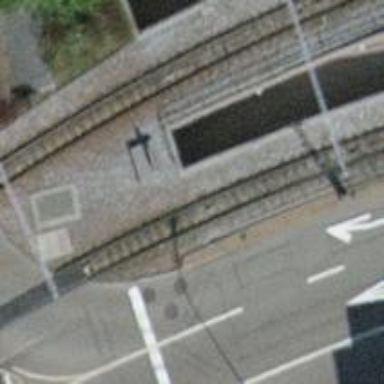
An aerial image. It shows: Footway on asphalt surface passing through tunnel.